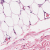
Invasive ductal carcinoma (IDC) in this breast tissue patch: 0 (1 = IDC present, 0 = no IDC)